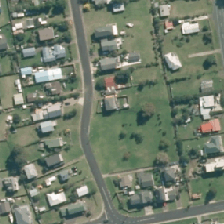
Land cover: urban_parkland